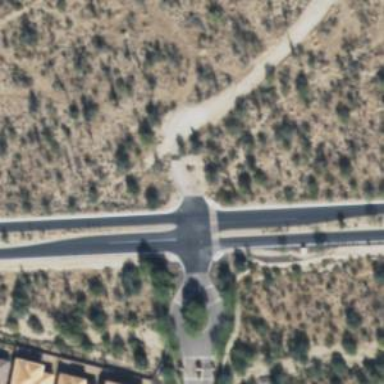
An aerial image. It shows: Uncontrolled road crossing.